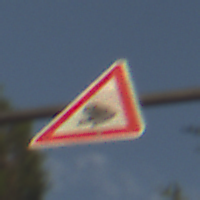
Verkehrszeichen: AmphibienwanderungRechts
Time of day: SunriseSunset
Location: Outdoor (Suburban)
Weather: Clear
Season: NotSpecified
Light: Natural